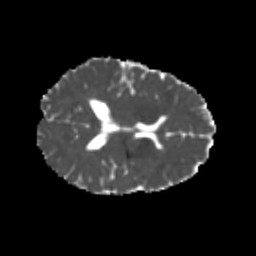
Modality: MD
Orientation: axial
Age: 20
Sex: female
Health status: healthy
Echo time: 0.074 s